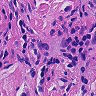
Metastatic tissue present: yes